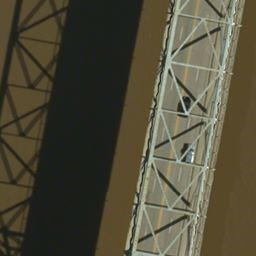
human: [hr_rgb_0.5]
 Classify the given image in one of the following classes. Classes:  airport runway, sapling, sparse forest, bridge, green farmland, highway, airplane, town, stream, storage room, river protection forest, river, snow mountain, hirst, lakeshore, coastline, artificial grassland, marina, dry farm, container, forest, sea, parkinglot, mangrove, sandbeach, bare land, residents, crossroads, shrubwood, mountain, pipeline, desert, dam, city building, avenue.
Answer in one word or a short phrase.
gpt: bridge